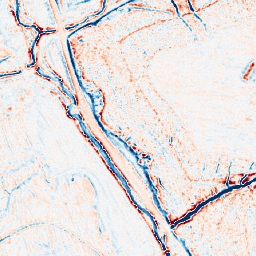
Category: edge_preserving
Decomposition family: bilateral
Decomposition parameters: d: 9
sigma_color: 50
sigma_space: 50
Upsampling method: area
Upsampling parameters: scale: 2
Upsampling scale: 2